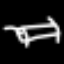
Label: bed